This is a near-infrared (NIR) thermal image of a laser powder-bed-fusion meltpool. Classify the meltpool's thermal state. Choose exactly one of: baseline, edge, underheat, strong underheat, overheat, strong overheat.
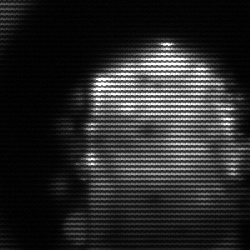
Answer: baseline